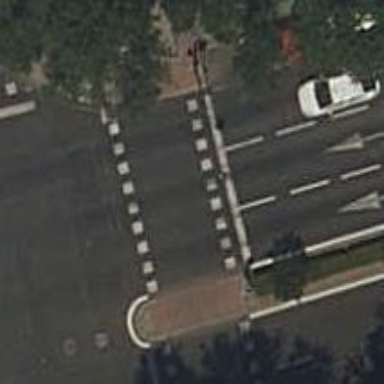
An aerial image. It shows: Road crossing with traffic signals.